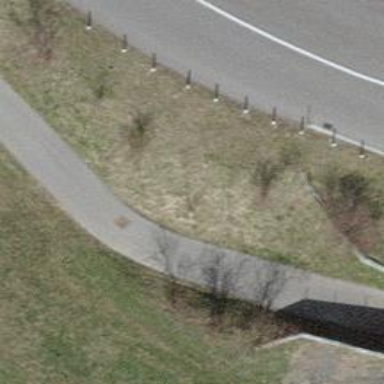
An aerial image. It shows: Asphalt cycleway.